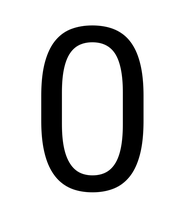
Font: Roboto_Regular